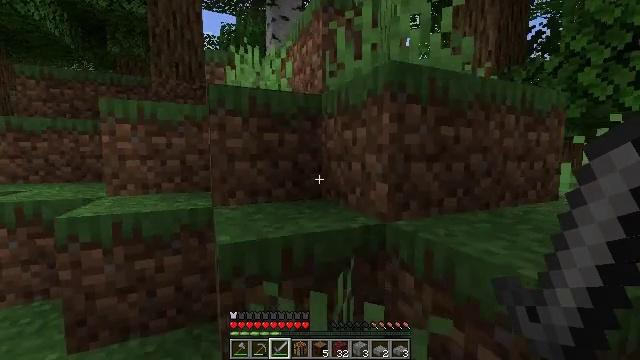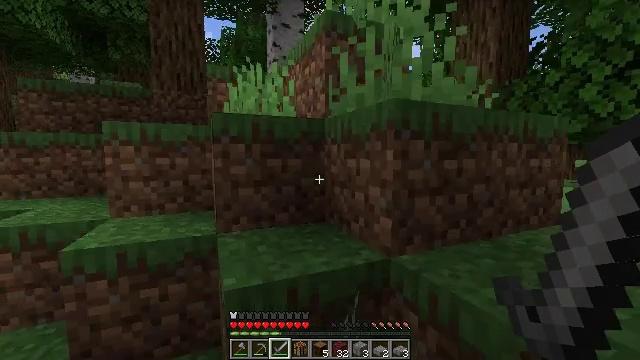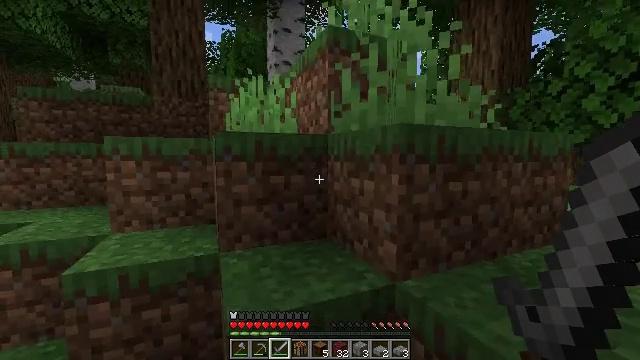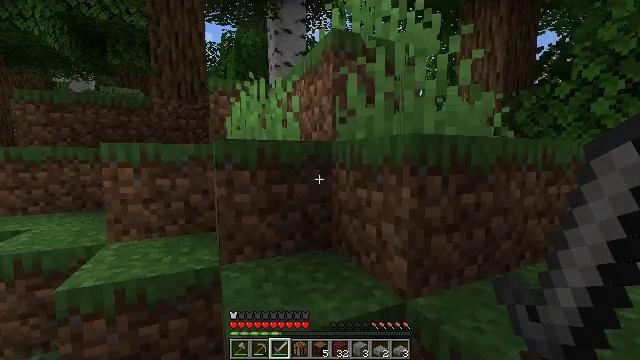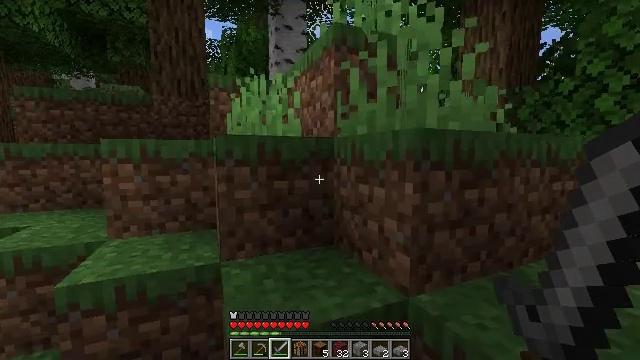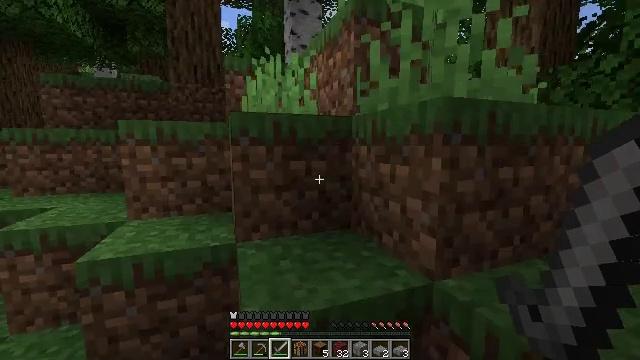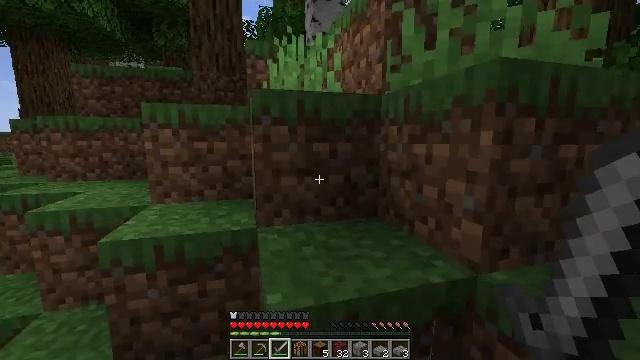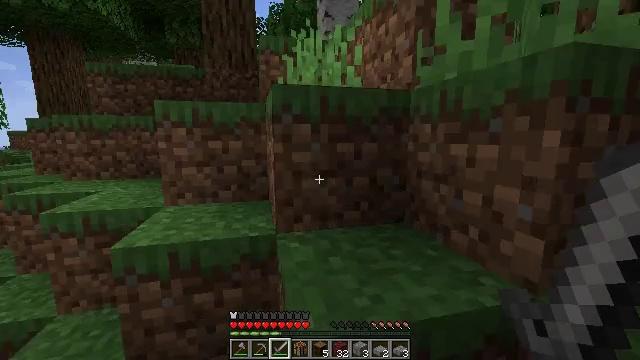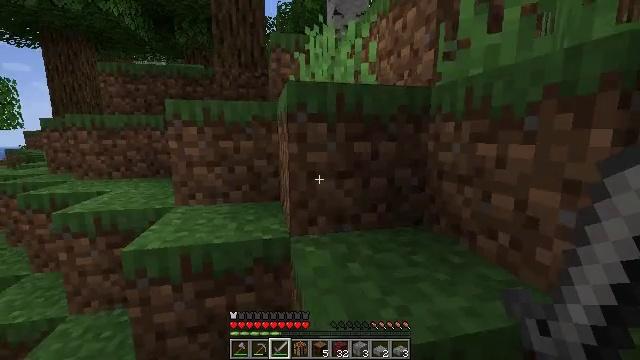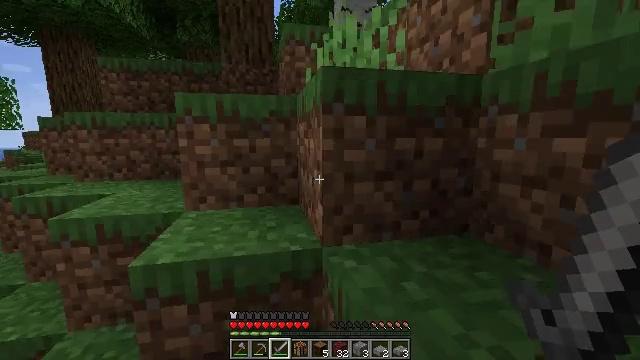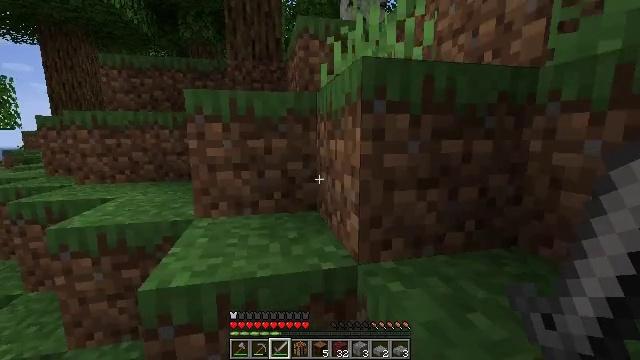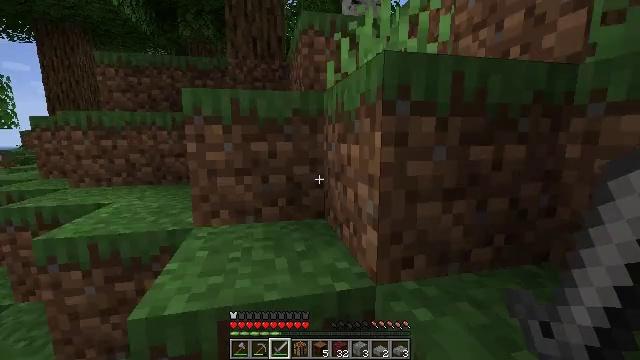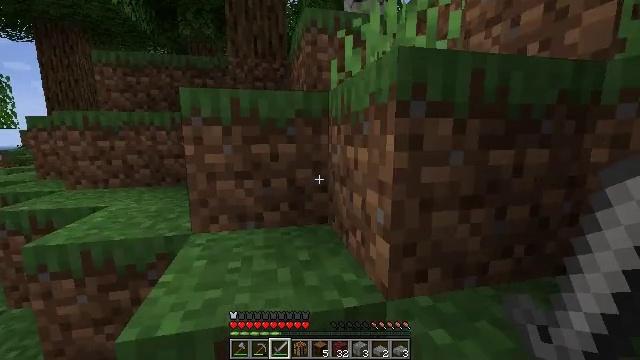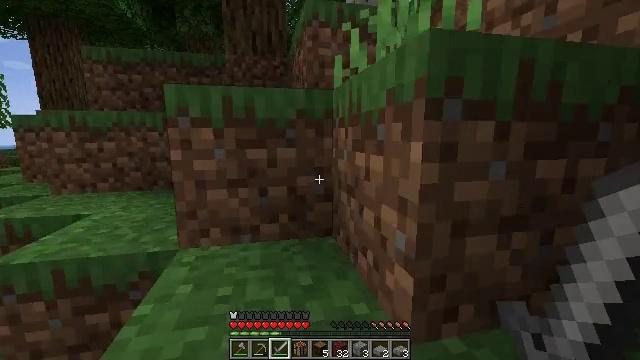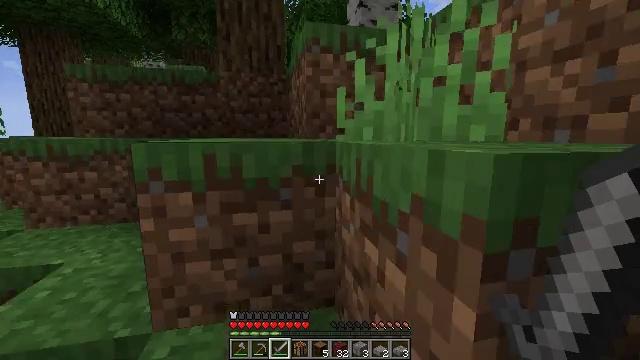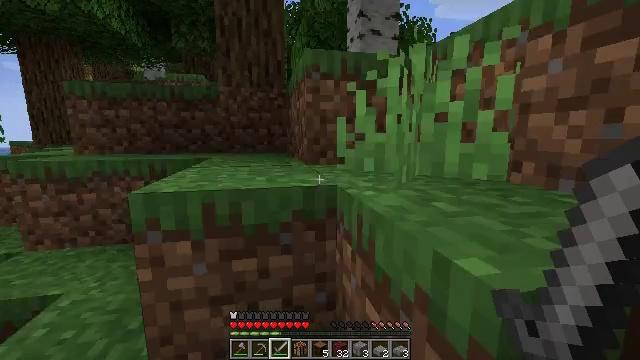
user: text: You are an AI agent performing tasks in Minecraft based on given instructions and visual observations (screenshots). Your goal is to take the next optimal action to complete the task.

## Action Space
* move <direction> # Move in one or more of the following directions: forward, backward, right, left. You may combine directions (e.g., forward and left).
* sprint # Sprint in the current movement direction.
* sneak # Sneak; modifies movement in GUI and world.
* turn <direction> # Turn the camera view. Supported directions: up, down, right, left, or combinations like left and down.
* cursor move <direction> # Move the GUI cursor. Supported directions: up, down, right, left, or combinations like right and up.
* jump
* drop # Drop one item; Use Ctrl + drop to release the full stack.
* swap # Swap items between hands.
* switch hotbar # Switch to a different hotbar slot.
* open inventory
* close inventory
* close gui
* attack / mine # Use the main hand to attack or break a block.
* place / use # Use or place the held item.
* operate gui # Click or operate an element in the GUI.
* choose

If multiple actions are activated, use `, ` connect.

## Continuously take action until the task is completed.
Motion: motion action
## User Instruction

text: Gather oak leaves by attacking.
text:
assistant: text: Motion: move forward, jump
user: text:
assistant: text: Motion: move forward
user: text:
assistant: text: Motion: move forward
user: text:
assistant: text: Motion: move forward
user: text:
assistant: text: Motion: move forward and move left, turn left and down
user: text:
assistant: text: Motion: move forward and move left, turn left and down
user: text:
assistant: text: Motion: move forward and move left, turn left
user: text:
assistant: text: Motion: move forward and move left, turn left
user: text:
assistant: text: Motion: move forward and move left
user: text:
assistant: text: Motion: move forward and move left
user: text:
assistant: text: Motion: move forward
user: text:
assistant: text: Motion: move forward
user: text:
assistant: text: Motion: move forward
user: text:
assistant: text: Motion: move forward, jump
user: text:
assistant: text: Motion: move forward, jump
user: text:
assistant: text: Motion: move forward, jump
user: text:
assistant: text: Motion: move forward, jump
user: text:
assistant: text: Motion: move forward
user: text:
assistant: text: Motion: move forward
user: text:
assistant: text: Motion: move forward
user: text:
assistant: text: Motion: move forward
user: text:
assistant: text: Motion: move forward, turn right
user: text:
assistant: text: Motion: move forward, turn right
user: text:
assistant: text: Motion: move forward, turn right
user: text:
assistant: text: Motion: move forward, jump
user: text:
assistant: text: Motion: move forward, jump
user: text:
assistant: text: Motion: move forward, turn right, jump
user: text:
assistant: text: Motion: move forward, turn right, jump
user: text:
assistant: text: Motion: move forward
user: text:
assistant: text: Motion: move forward